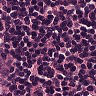
Metastatic tissue present: no